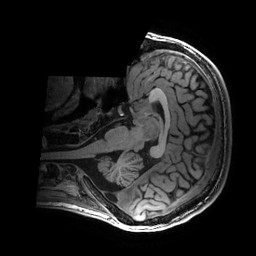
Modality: T1w
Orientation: sagittal